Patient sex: M
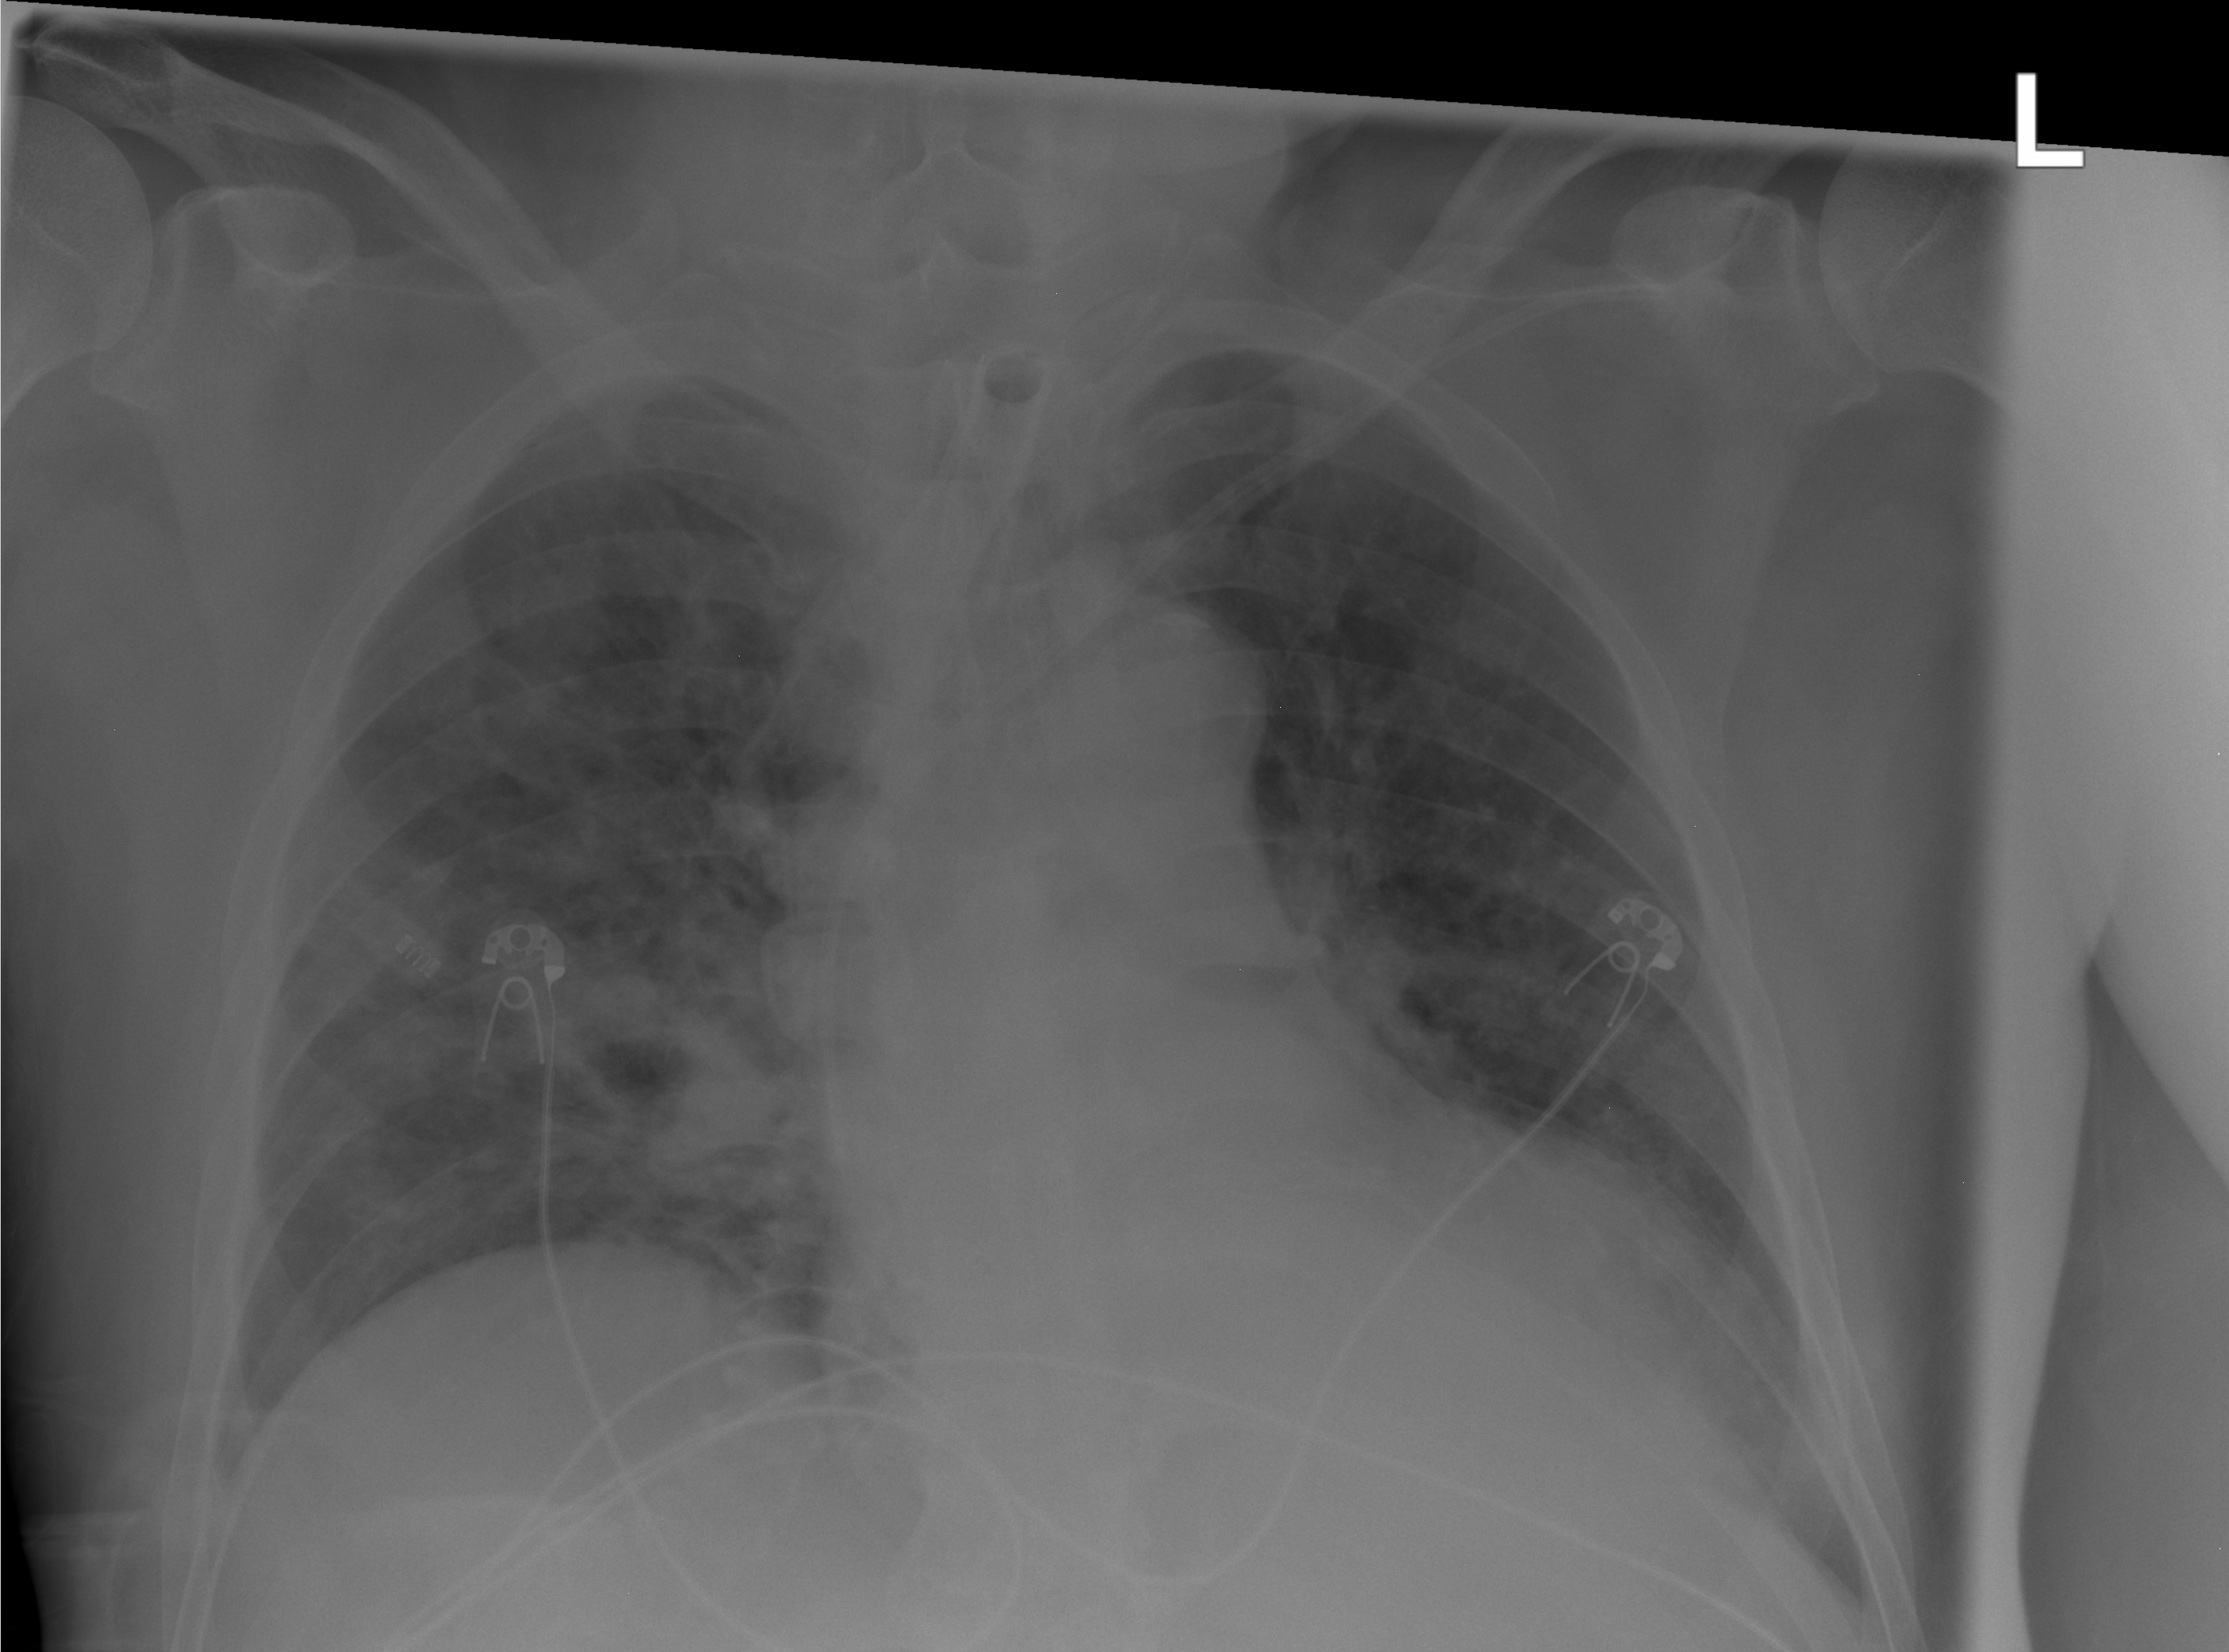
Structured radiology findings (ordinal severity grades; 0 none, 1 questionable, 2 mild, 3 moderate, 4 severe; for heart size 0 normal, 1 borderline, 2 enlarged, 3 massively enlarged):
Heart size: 2
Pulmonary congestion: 2
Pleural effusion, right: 0
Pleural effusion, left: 2
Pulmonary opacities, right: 2
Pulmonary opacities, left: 0
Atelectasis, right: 2
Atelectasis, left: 0